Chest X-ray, AP view. Patient: 55 years old, sex M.
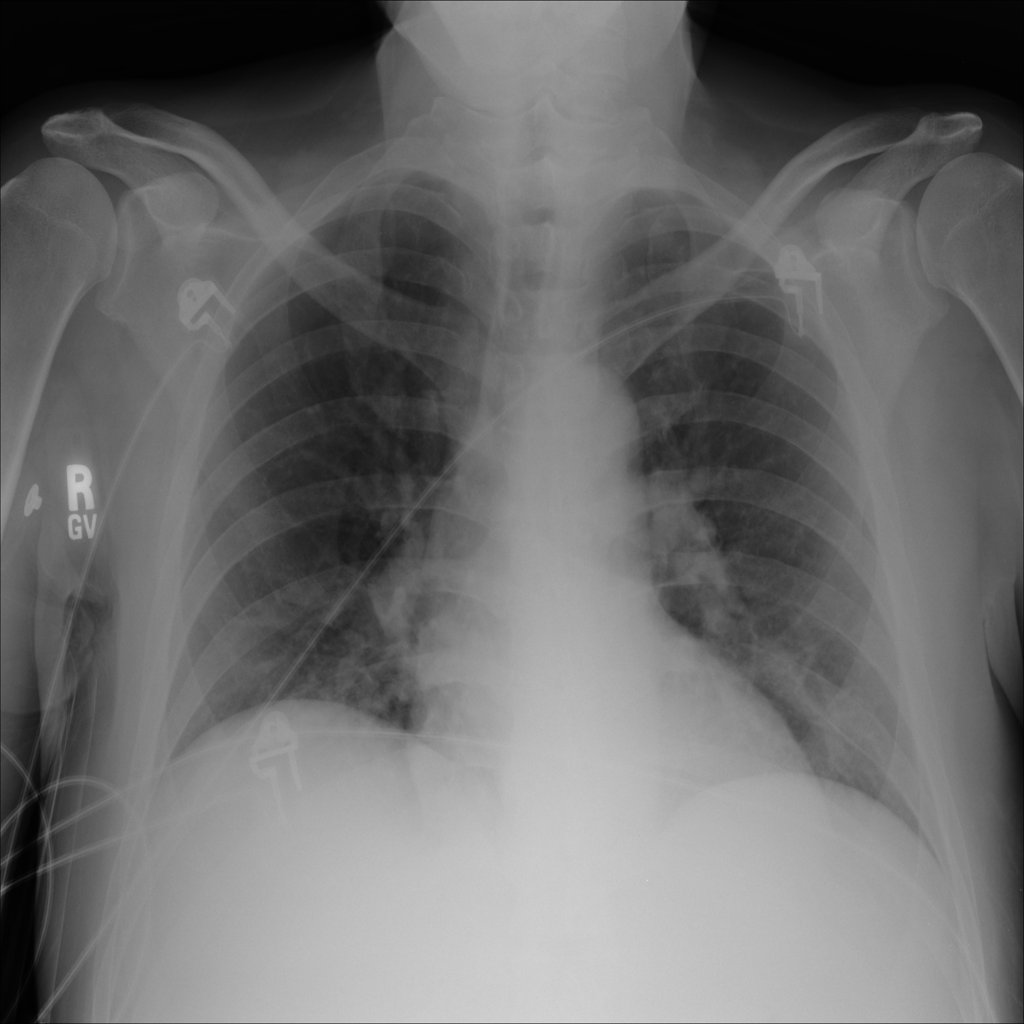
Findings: Infiltration